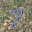
Label: 7